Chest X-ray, AP view. Patient: 58 years old, sex M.
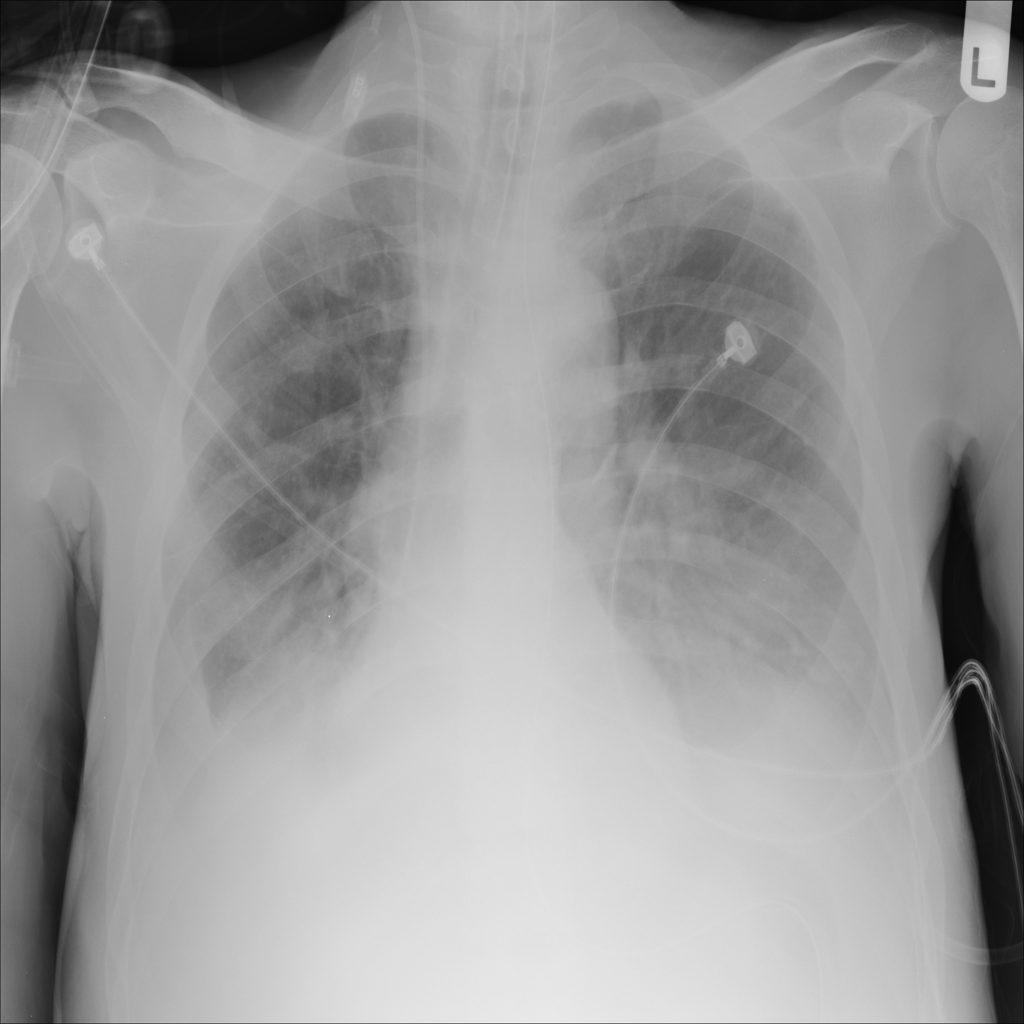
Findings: Atelectasis, Effusion